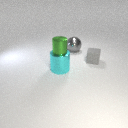
large gray metal sphere behind large cyan metal cylinder